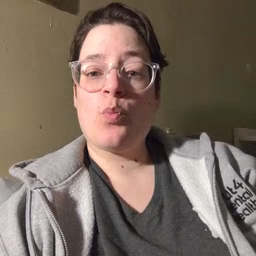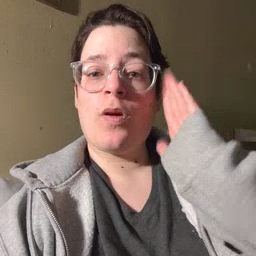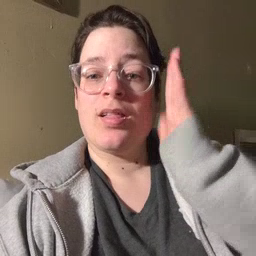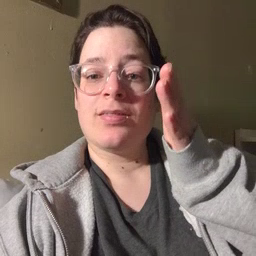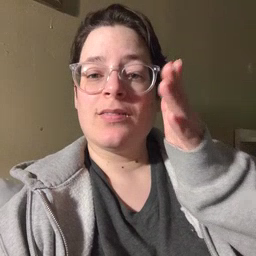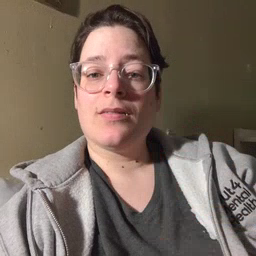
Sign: will